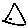
Label: triangle